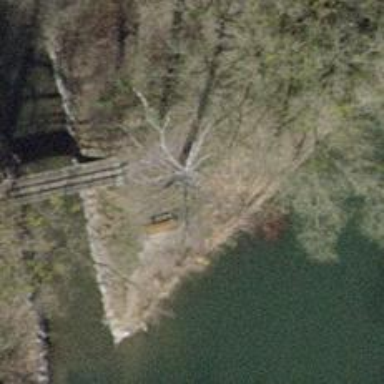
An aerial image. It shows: Bench for seating.